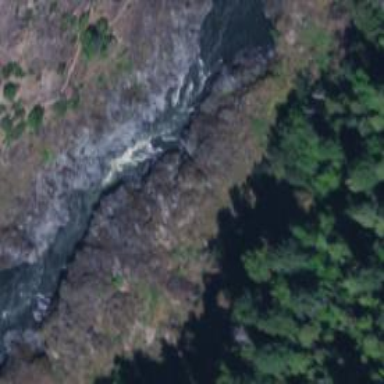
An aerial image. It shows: Rapids with whitewater grade of 3.